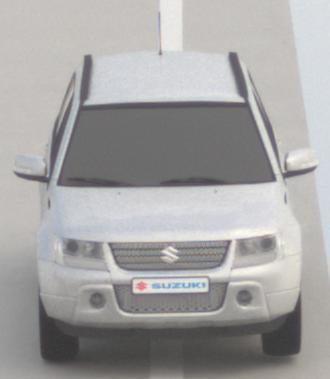
Make: Suzuki
Model: Grand Vitara
Detailed model: Gen. 1 JT
Model produced from: 2009
Model produced until: 2012
Doors: 5
Color: white
Road condition: dry road
Daytime: midday
Contrast: low contrast